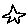
Label: star